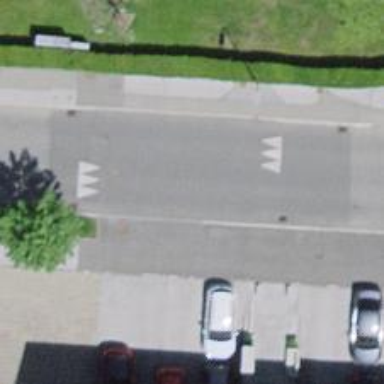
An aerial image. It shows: Table-style traffic calming feature.